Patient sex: M
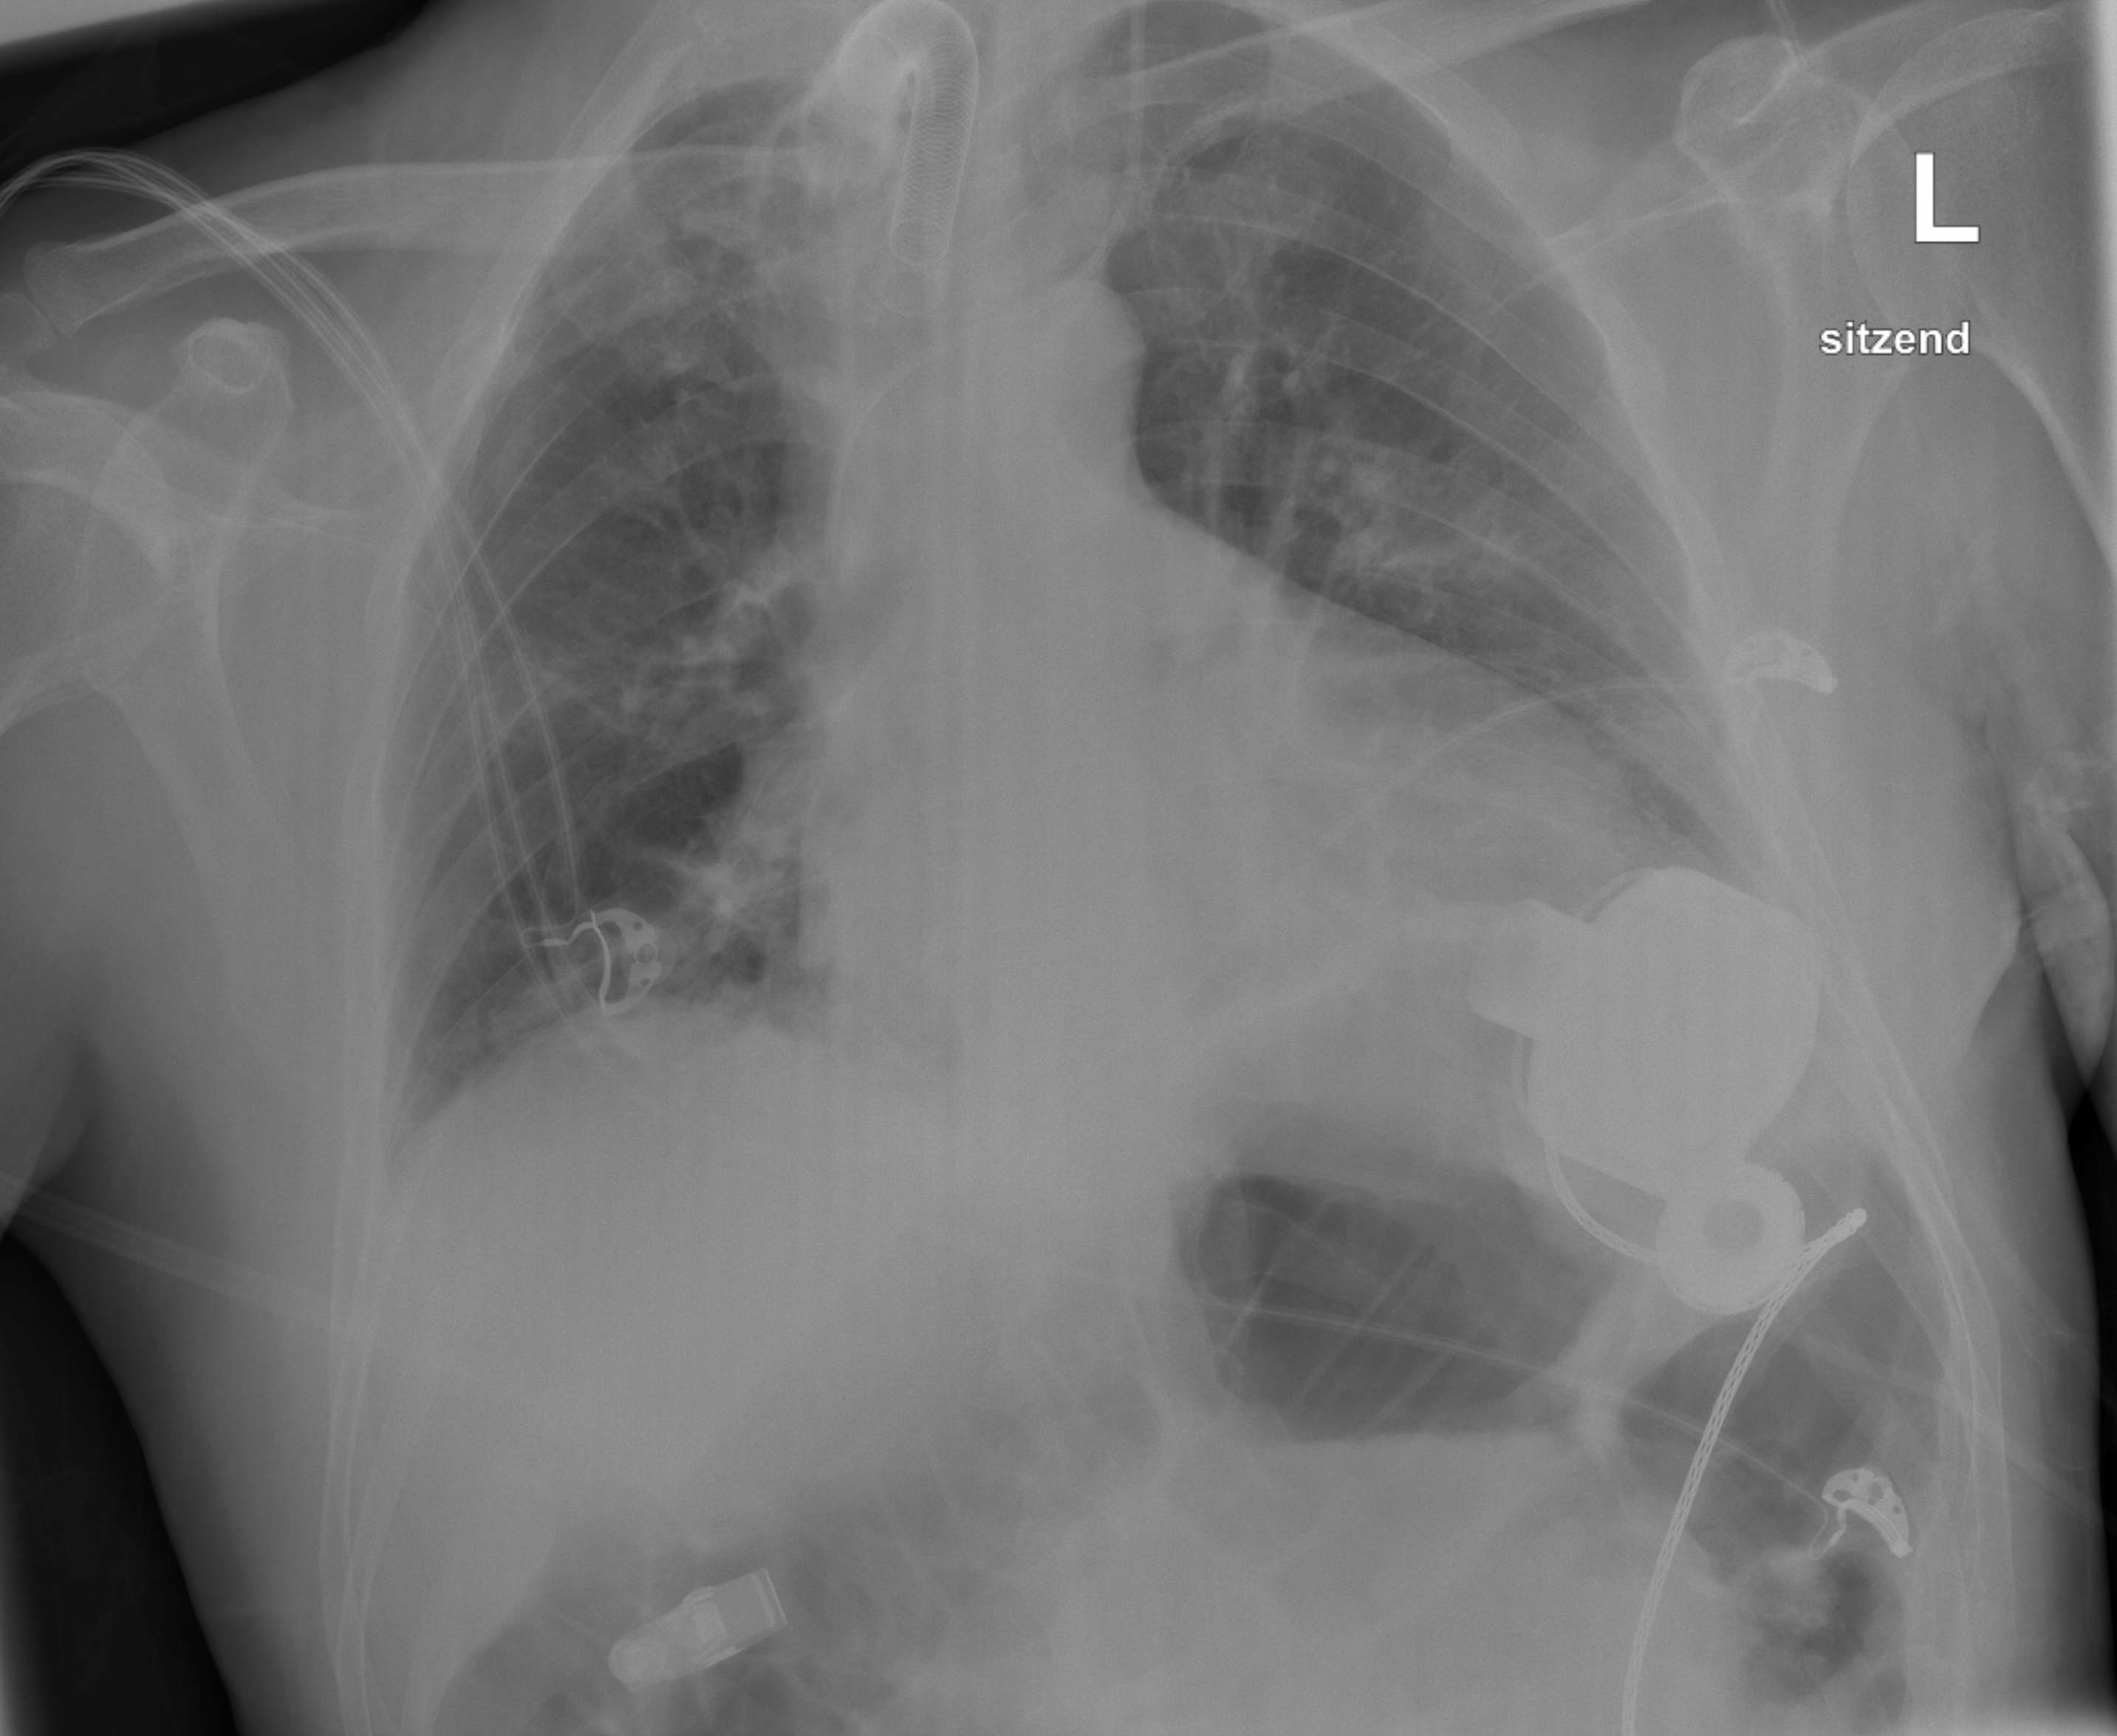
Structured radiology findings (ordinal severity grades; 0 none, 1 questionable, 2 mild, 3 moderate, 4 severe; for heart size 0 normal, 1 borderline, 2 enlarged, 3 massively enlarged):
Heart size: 2
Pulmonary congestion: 0
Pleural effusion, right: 0
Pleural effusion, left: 0
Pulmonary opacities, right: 0
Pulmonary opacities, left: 0
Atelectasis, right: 2
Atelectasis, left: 2